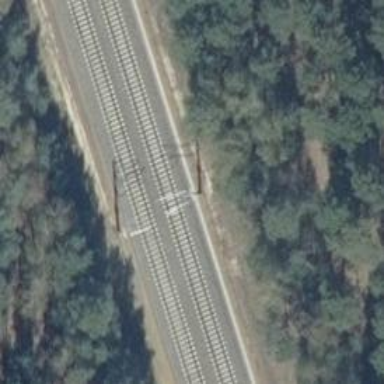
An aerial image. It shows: Milestone along the railway with catenary mast.